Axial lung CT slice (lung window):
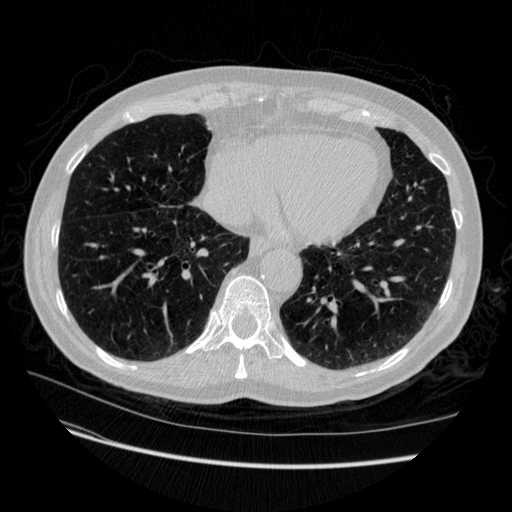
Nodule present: no